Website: lowes
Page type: review-order
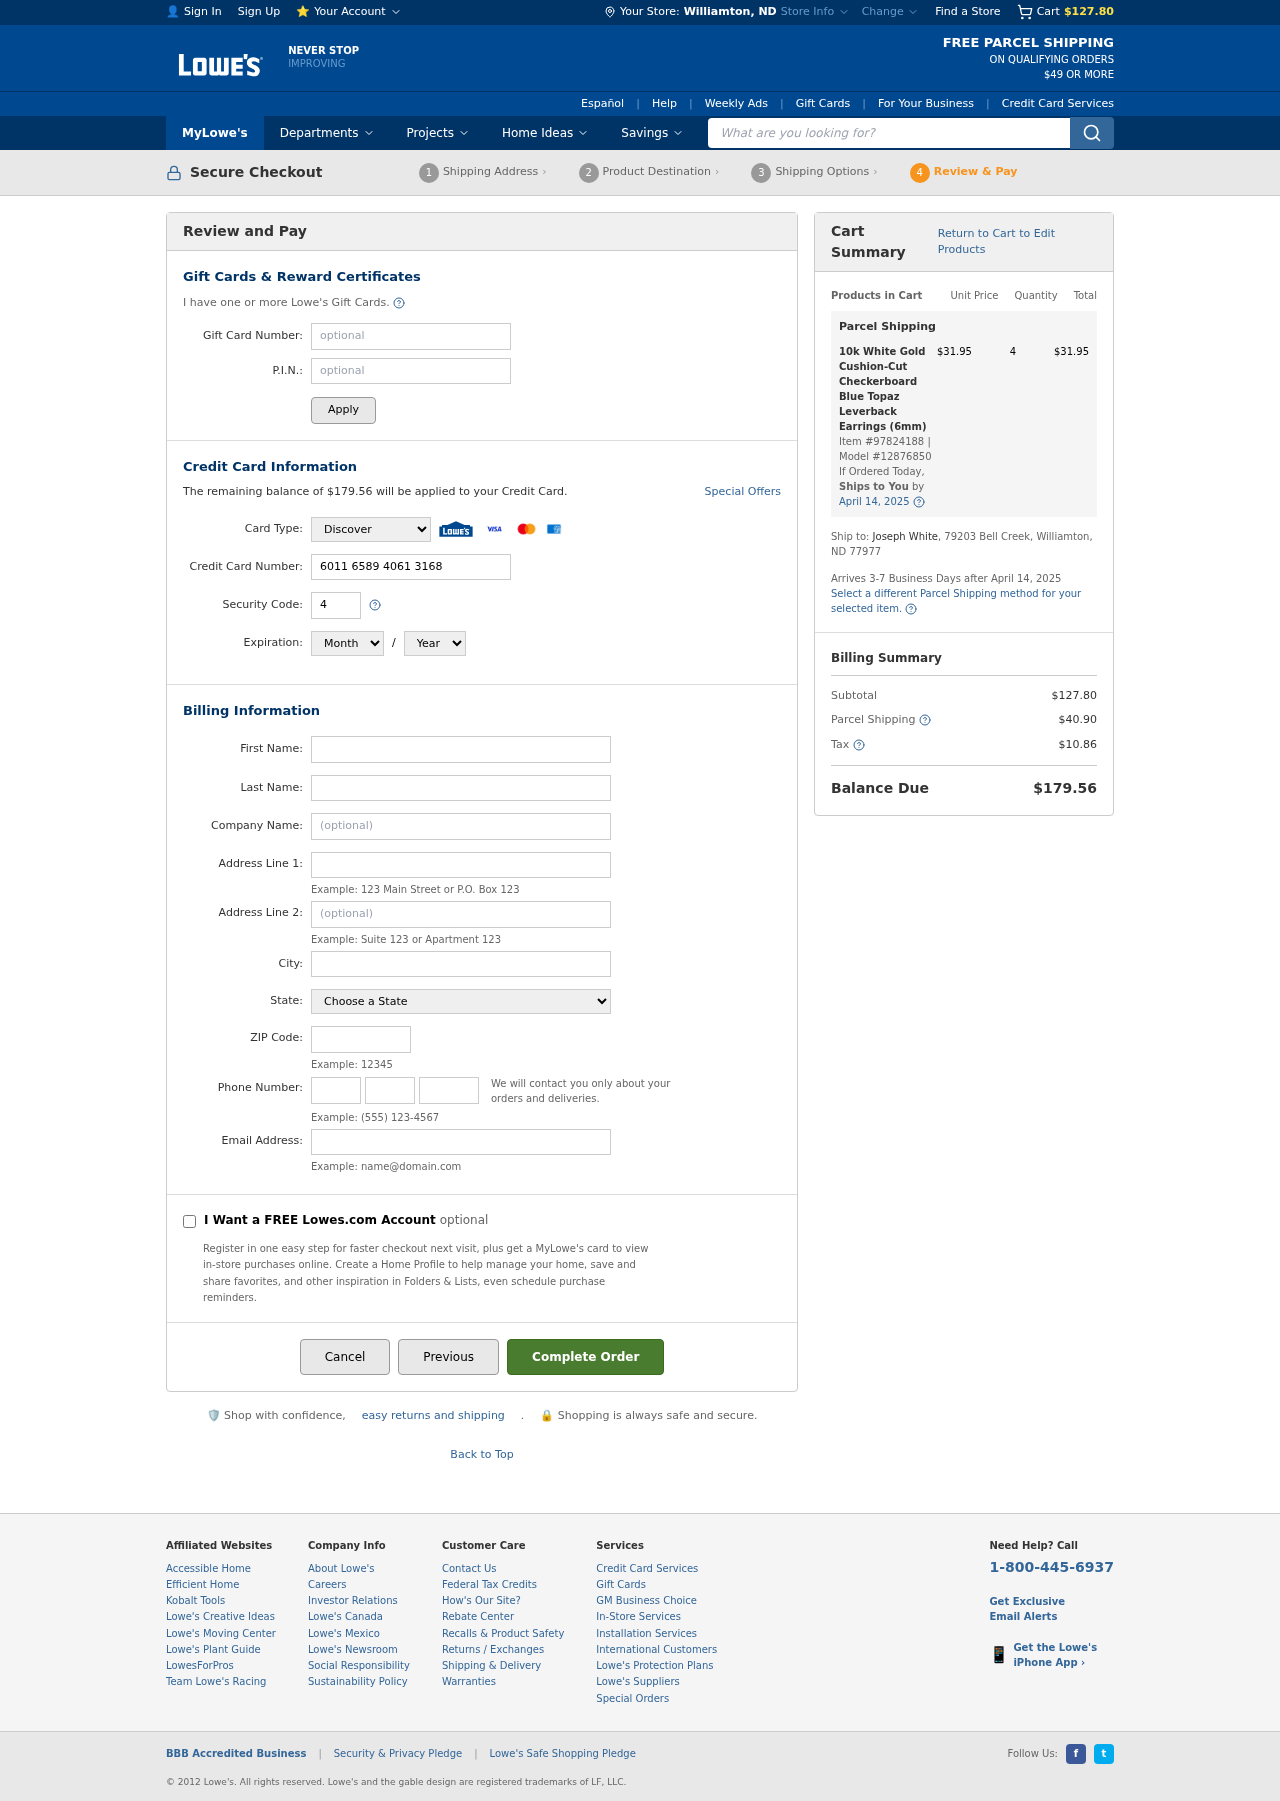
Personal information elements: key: PII_CARD_CVV
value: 455
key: PII_CARD_EXPIRY_MONTH
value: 03
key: PII_CARD_EXPIRY_YEAR
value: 29
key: PII_CARD_NUMBER
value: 6011 6589 4061 3168
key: PII_CARD_TYPE
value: Discover
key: PII_CITY
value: Williamton
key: PII_CITY_STATE
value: Williamton, ND
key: PII_EMAIL
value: jwhite@yahoo.com
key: PII_FIRSTNAME
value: Joseph
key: PII_LASTNAME
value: White
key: PII_PHONE_AREA
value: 607
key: PII_PHONE_PREFIX
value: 347
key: PII_PHONE_SUFFIX
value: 1904
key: PII_POSTCODE
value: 77977
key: PII_STATE
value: North Dakota
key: PII_STREET
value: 79203 Bell Creek
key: PII_STREET2
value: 79203 Bell Creek
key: PII_STREET2
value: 96368 Hogan Club
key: PII_FULLNAME2
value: Joseph White
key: PII_CITY_STATE_ZIP2
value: Williamton, ND 77977
Product elements: key: PRODUCT1_NAME
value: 10k White Gold Cushion-Cut Checkerboard Blue Topaz Leverback Earrings (6mm)
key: PRODUCT1_PRICE
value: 31.95
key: PRODUCT1_QUANTITY
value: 4
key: PRODUCT1_ITEM_NUMBER
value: Item #97824188
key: PRODUCT1_MODEL_NUMBER
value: Model #12876850
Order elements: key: ORDER_SUBTOTAL
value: $127.80
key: ORDER_BALANCE_DUE
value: $179.56
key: ORDER_SHIPPING_DATE
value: April 14, 2025
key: ORDER_ITEM_TOTAL
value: $31.95
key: ORDER_SHIPPING_DATE2
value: April 14, 2025
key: ORDER_SHIPPING_COST
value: $40.90
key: ORDER_TAX
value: $10.86
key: ORDER_TOTAL
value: $179.56
Search elements: key: HEADER_SEARCH
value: What are you looking for?